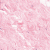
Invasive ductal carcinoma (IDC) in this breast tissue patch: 0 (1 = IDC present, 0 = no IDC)